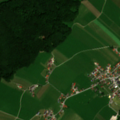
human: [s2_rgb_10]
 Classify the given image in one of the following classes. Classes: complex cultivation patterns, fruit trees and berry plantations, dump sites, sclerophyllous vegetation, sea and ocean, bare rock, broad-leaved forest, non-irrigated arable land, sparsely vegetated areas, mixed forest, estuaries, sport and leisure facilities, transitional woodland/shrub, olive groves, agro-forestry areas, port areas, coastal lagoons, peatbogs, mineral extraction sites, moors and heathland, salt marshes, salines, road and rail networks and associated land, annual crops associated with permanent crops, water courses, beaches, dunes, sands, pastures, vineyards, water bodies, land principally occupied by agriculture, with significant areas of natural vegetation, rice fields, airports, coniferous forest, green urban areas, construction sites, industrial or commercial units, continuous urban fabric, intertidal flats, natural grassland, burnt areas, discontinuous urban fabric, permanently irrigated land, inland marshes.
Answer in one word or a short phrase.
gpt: discontinuous urban fabric, pastures, broad-leaved forest, mixed forest